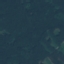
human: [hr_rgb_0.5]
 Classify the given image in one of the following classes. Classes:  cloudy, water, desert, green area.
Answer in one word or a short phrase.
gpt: green area